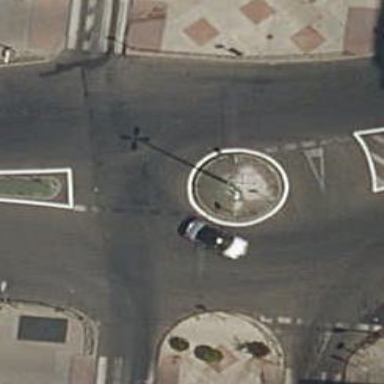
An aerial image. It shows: Circular junction on residential road.